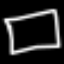
Label: square